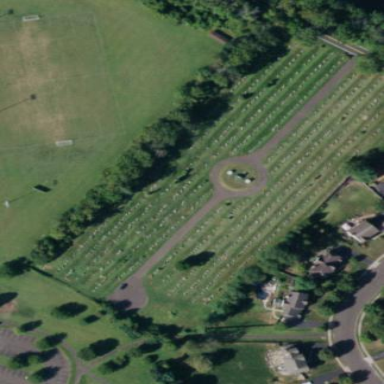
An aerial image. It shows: Cemetery.